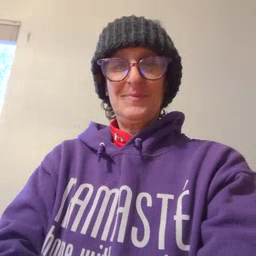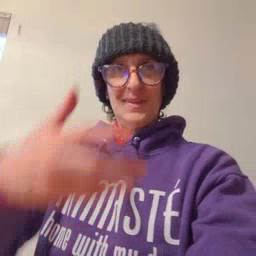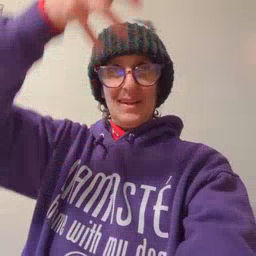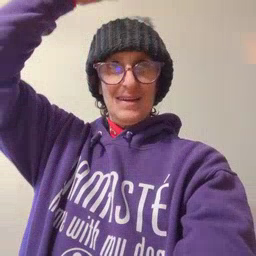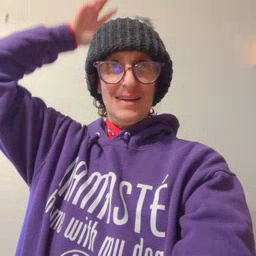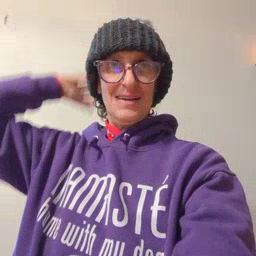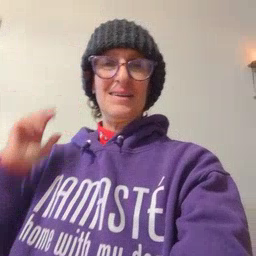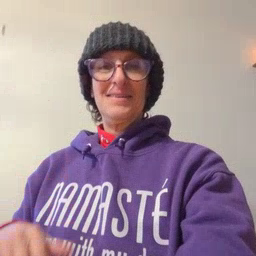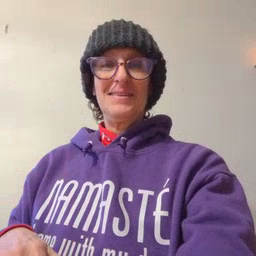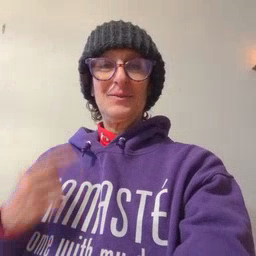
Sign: lion